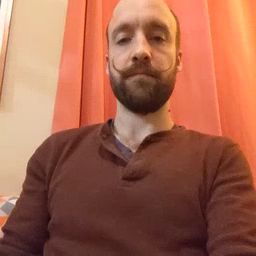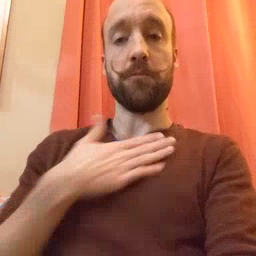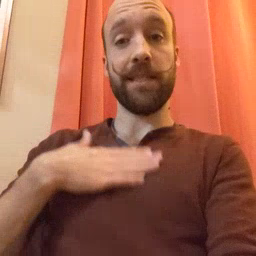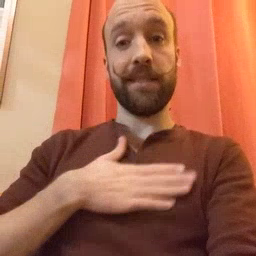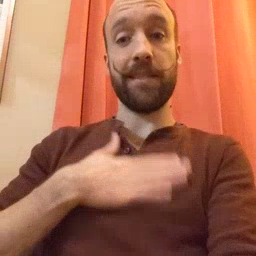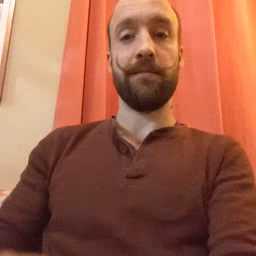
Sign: please